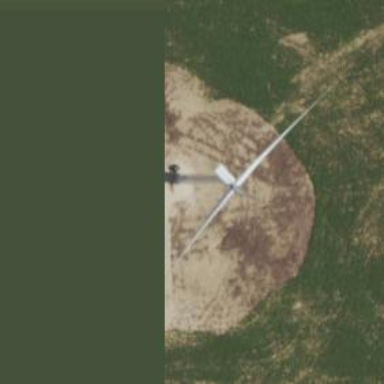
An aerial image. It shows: Wind generator in the form of horizontal axis wind turbine.